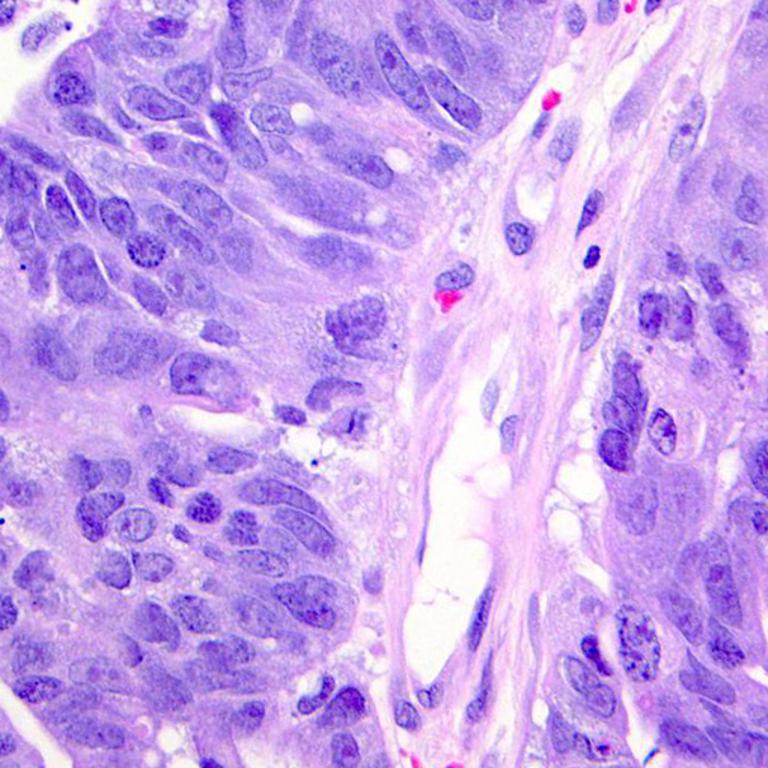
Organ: colon
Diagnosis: adenocarcinomas